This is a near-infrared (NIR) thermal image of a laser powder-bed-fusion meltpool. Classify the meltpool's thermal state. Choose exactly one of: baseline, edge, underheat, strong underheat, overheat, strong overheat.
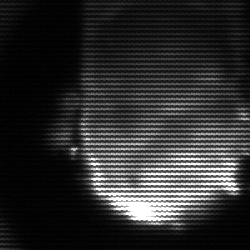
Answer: baseline